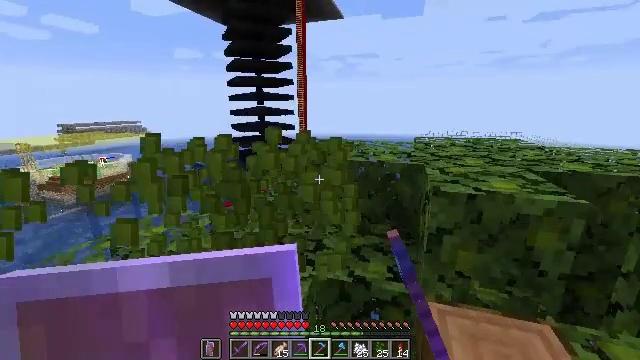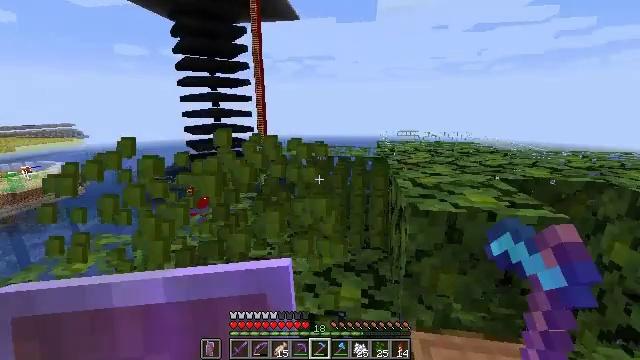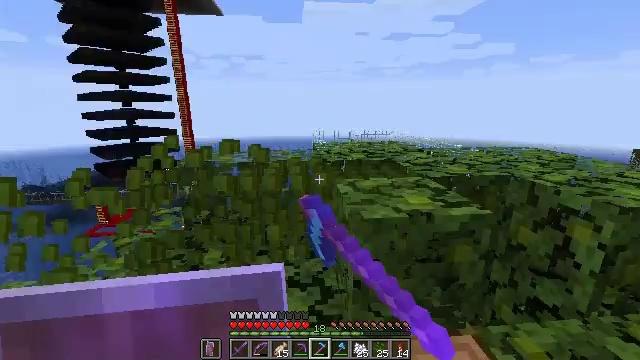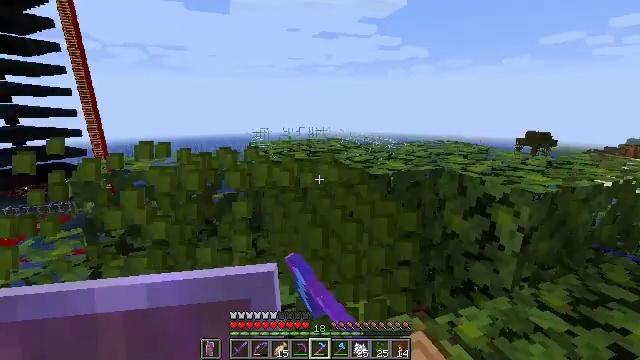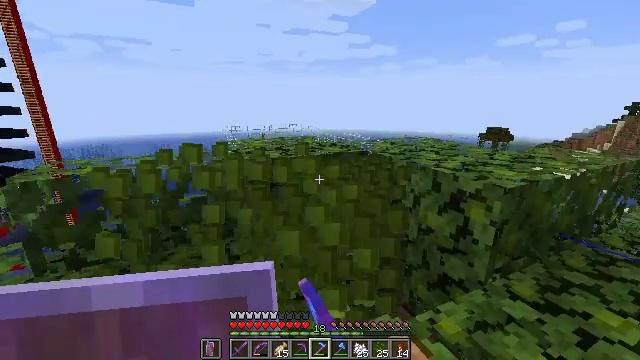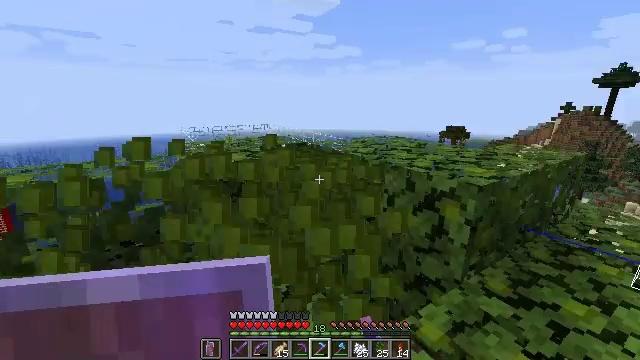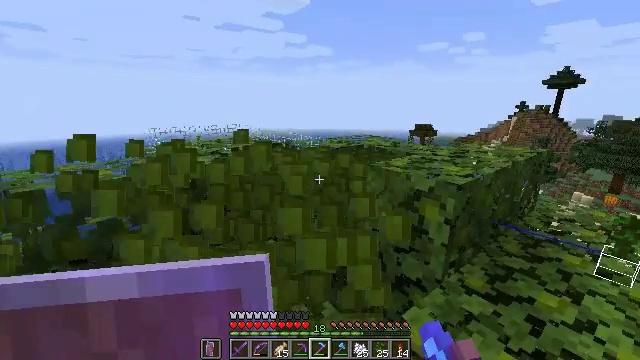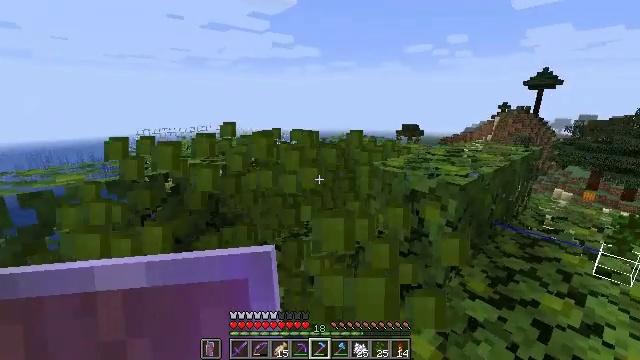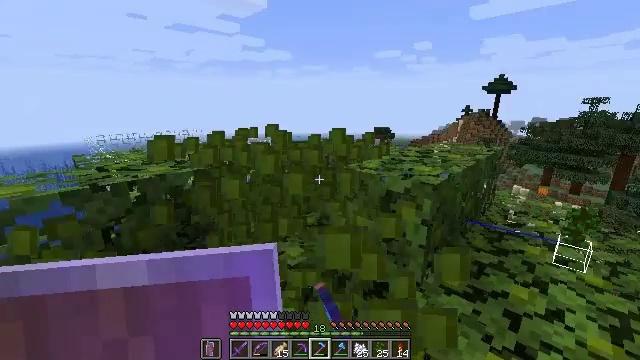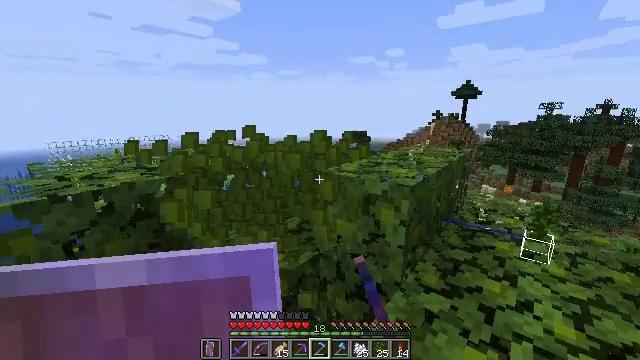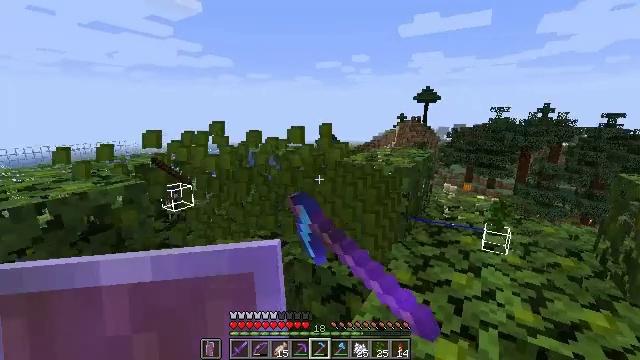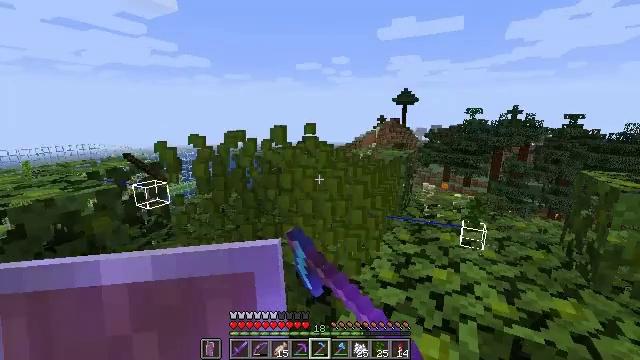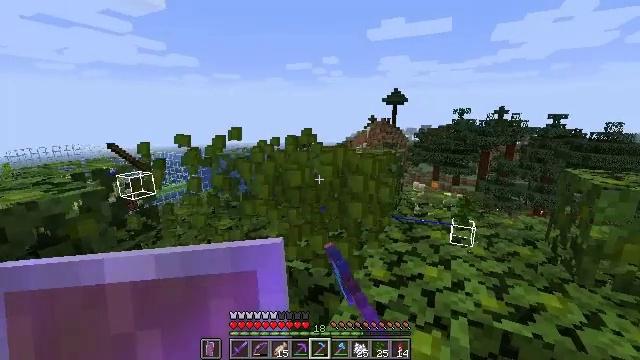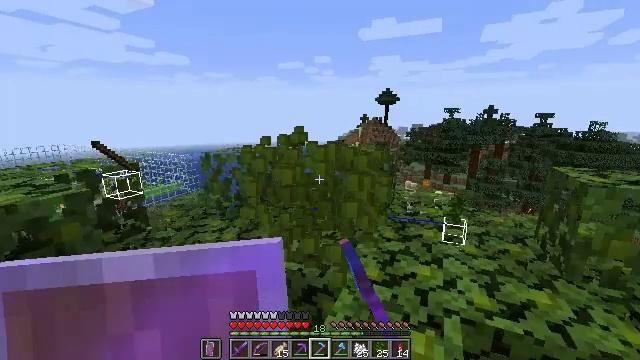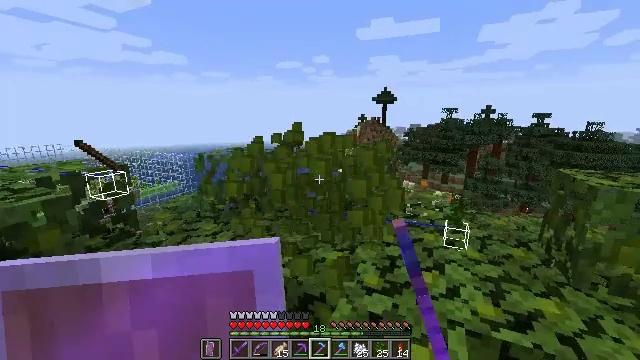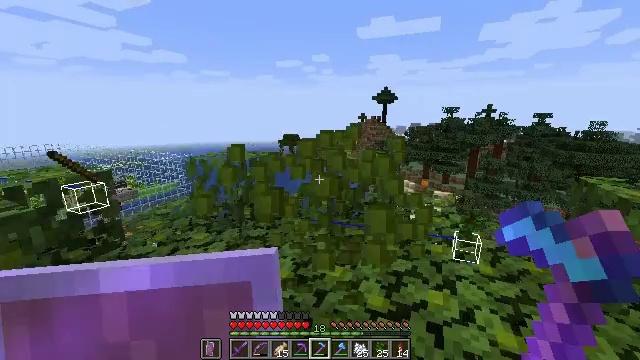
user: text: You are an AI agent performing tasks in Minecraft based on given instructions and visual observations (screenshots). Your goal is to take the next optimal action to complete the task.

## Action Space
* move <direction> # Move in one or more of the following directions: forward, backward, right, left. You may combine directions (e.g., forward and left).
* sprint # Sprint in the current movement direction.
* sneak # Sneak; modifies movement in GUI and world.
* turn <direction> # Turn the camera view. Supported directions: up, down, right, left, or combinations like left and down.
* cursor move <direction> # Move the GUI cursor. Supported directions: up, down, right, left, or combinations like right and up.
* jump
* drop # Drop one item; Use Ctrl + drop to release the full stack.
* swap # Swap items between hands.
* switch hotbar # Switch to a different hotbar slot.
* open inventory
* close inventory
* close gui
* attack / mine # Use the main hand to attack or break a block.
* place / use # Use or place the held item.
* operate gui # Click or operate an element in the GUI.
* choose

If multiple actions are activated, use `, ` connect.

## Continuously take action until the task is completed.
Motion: motion action
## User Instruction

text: Attack the jungle leaves to remove it.
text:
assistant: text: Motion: move forward, turn right, attack / mine
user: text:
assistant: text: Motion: move forward, turn right, attack / mine
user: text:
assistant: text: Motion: move forward, turn right, attack / mine
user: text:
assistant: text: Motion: move forward, turn right, attack / mine
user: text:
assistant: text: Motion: move forward, turn right, attack / mine
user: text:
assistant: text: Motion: turn right, attack / mine
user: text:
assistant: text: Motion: turn right, attack / mine
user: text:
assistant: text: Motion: turn right, attack / mine
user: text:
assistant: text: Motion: turn right, attack / mine
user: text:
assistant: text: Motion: turn right, attack / mine
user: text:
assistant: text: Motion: turn right, attack / mine
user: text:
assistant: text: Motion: turn right, attack / mine
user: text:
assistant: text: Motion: move forward, turn right, attack / mine
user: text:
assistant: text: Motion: move forward, attack / mine
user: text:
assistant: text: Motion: move forward, attack / mine
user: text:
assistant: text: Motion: move forward, attack / mine
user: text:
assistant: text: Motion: attack / mine
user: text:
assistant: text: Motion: turn right, attack / mine
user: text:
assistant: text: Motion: turn right, attack / mine
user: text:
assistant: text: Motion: attack / mine
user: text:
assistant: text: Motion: attack / mine
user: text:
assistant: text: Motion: attack / mine
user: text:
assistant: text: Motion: attack / mine
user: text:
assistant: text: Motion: no_op
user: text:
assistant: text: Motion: no_op
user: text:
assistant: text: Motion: no_op
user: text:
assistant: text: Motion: move forward
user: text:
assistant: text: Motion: move forward
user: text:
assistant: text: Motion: move forward
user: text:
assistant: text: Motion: move forward